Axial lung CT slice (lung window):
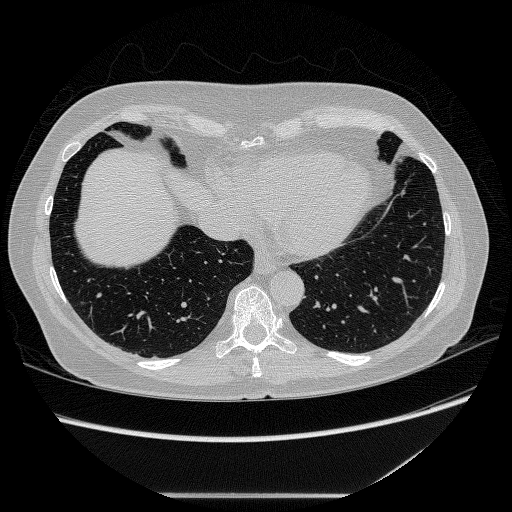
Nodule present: no